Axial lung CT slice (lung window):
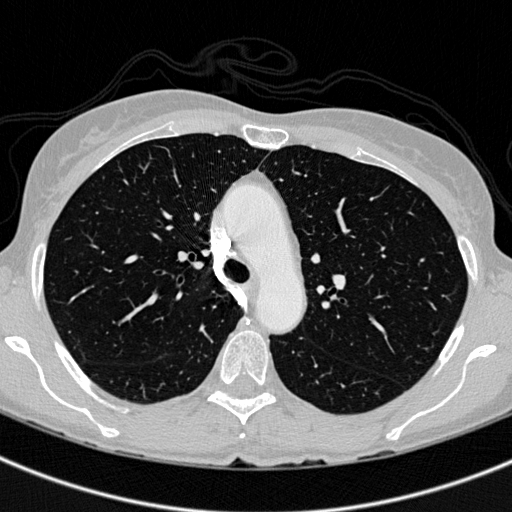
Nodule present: no